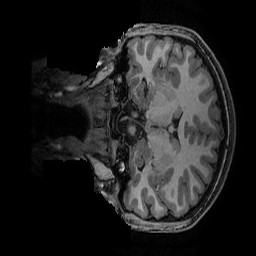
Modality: T1w
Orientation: coronal
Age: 16
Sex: female
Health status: ill
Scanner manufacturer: ge
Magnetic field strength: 3 T
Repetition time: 0.007664 s
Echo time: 0.00342 s